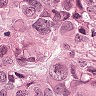
Metastatic tissue present: yes